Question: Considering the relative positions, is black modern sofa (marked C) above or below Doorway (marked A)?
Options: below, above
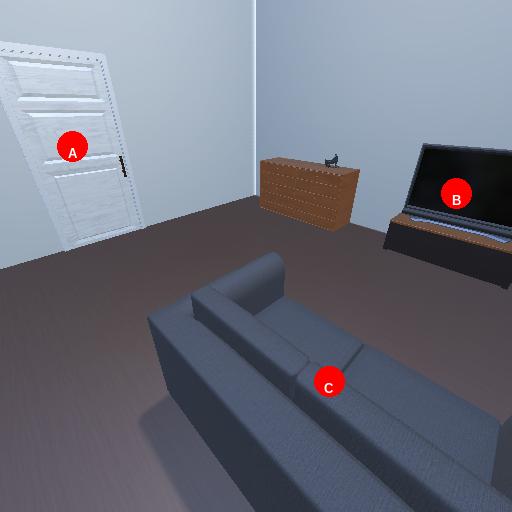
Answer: below